Field crop: maize
Growth stage: 1
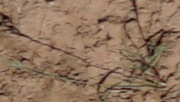
Species: lolium